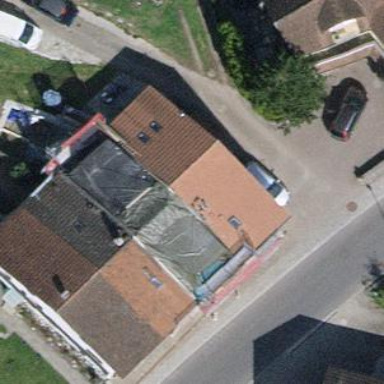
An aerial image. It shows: Terrace building.